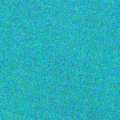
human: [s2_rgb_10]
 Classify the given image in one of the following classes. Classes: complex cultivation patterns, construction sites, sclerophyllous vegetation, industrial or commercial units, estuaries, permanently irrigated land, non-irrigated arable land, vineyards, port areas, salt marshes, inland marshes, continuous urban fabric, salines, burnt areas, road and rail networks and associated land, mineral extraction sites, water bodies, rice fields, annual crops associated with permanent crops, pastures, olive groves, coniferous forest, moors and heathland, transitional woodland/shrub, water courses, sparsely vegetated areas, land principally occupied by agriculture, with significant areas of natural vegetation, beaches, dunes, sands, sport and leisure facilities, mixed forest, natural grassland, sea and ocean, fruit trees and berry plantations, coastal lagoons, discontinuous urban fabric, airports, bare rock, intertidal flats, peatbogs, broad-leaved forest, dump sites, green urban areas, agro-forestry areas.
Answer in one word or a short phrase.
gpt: sea and ocean